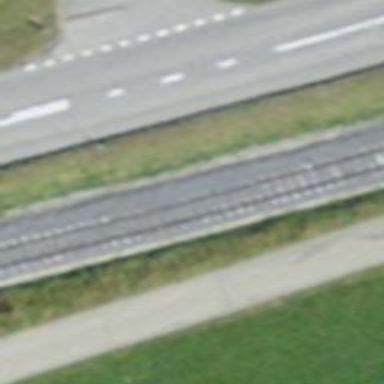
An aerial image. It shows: Narrow gauge railway with electrified contact lines.